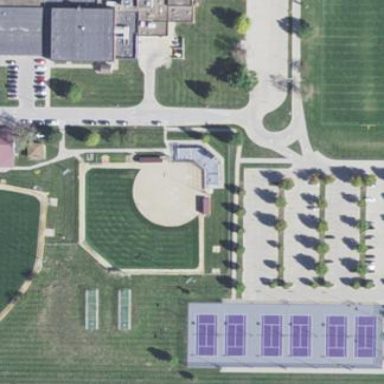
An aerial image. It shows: Softball pitch for leisure sports.